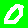
Digit: 0